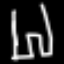
Label: pants